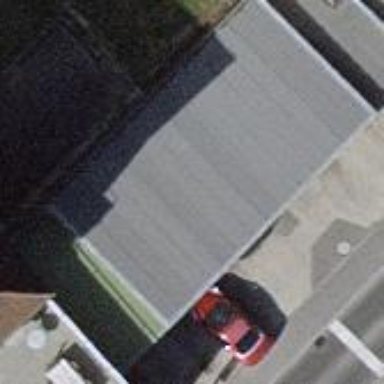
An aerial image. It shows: Group of garages.